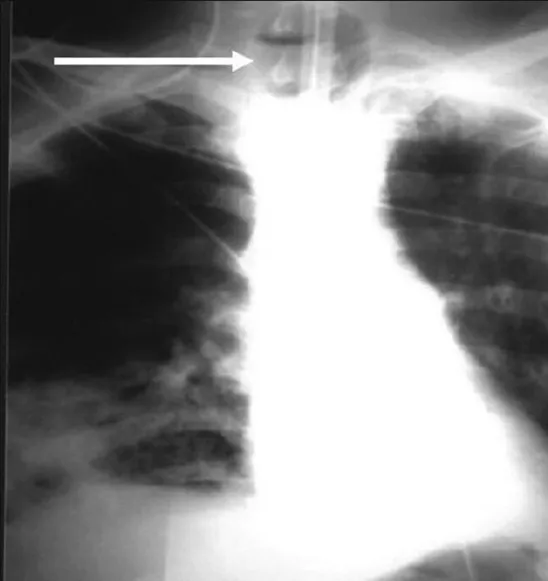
The arrow in chest radiograph shows tracheoesophageal fistula.
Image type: radiology (x_ray)